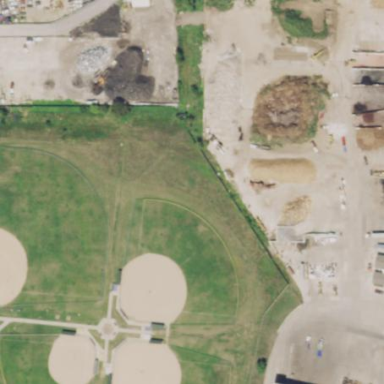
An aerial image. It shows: Baseball pitch for leisure and sports activities.